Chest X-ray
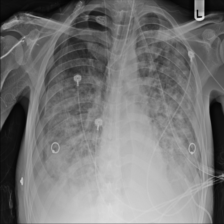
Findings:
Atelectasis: negative
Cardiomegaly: negative
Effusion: positive
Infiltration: positive
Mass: negative
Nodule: negative
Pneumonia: negative
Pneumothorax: positive
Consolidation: negative
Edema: negative
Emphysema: negative
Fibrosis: negative
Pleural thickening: negative
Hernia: negative